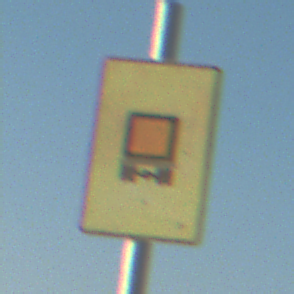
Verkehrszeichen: KennzeichnungspflichtigeFahrzeugeGefaehrlicheGueterOhnePfeilsymbol
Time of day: SunriseSunset
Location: Outdoor (Beach)
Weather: Clear
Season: NotSpecified
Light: Natural